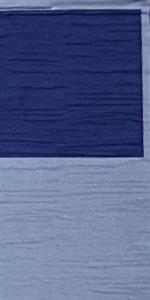
Label: Empty